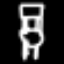
Label: chair